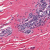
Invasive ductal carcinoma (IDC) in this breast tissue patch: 0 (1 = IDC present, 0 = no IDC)